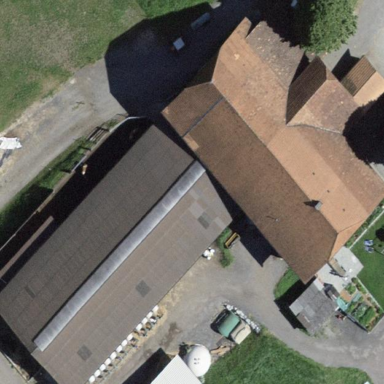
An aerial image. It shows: Farm building.